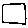
Label: square